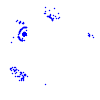
Particle: pion